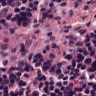
Metastatic tissue present: no